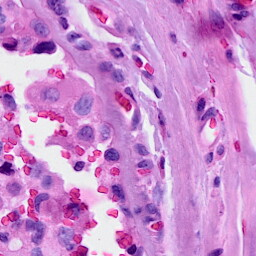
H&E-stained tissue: Breast